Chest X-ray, PA view. Patient: 63 years old, sex F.
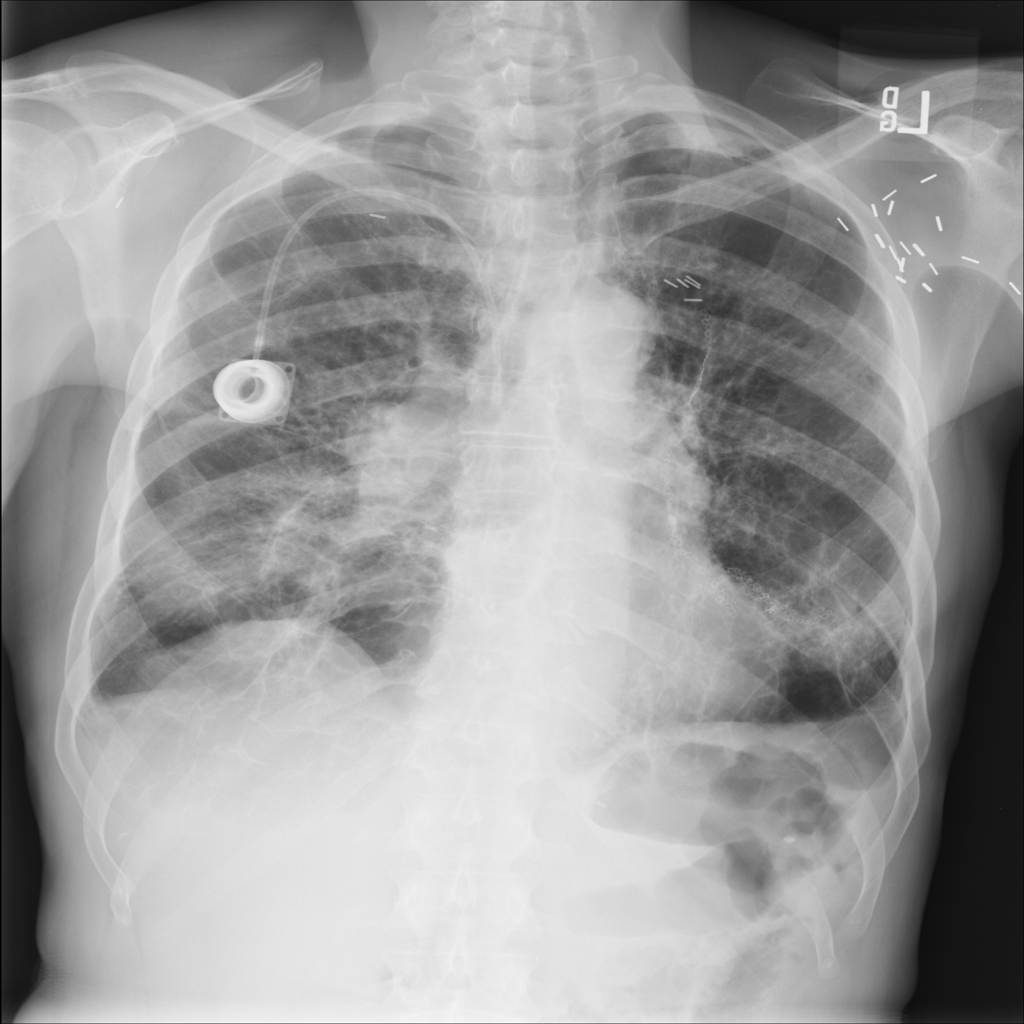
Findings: No Finding